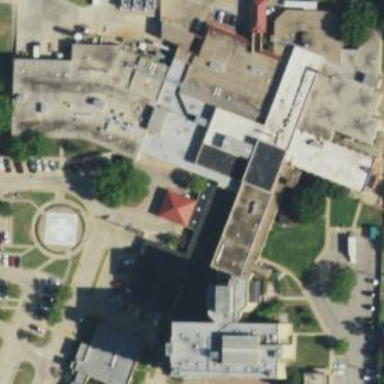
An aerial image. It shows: Hospital building.